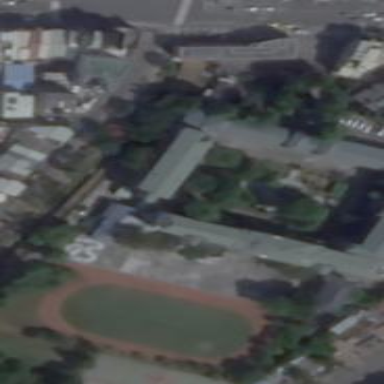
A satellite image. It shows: School that also serves as assembly point in case of emergency. It provides shelter facilities as well.